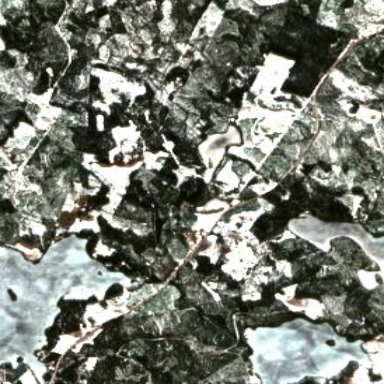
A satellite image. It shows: Woodland consisting mainly of needle-leaved trees.